Question: I would like to calculate the sum of two triangular random variables,
P(x1+x2 < y)

Is there a faster way to implement the sum of two triangular random variables in Matlab?
EDIT: It seems there's possibly a much easier way, as shown in this <URL> demonstration. So it's not impossible. It doesn't explain how the PDF was calculated, sadly. Still looking into how I can do this in matlab.
EDIT2: Following advice, I'm using 'conv' function in Matlab to develop the PDF of the sum of two random variables:
'''
clear all;
clc;
pd1 = makedist('Triangular','a',85,'b',90,'c',100);
pd2 = makedist('Triangular','a',90,'b',100,'c',110);
x = linspace(85,290,200);
x1 = linspace(85,100,200);
x2 = linspace(90,110,200);
pdf1 = pdf(pd1,x1);
pdf2 = pdf(pd2,x2);
z = median(diff(x))*conv(pdf1,pdf2,'same');
p1 = trapz(x1,pdf1) %probability P(x1<y)
p2 = trapz(x2,pdf2) %probability P(x2<y)
p12 = trapz(x,z) %probability P(x1+x2 <y)
hold on;
plot(x1,pdf1) %plot pdf of dist. x1
plot(x2,pdf2) %plot pdf of dist. x2
plot(x,z) %plot pdf of x1+x2
hold off;
'''
However this code has two problems:
1. PDF of X1+X2 integrates to much higher than 1.
2. PDF of X1+X2 varies widely depending on the range of x. Intuitively, if the X1+X2 is larger than 210 (the sum of upper limits "c" of two individual triangular distributions, 100 + 110), shouldn't P(X1+X2 <210) equal to 1? Also, since the lower limits "a" is 85 and 90, P(X1+X2 <85) = 0?
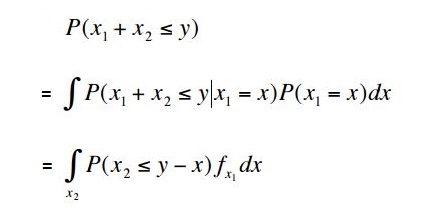
Answer: The pdf of the sum of independent variables is the convolution of the pdf's of the variables. So you need to compute the convolution of two variables with trianular pdf's. A triangle is piecewise linear, so the convolution will be piecewise quadratic.
There are a few ways to about it. If a numerical result is acceptable: discretize the pdf's and compute the convolution of the discretized pdf's. I believe there is a function 'conv' in Matlab for that. If not, you can take the fast Fourier transform (via 'fft'), compute the product point by point, then take the inverse transform ('ifft' if I remember correctly) since fft(convolution(f, g)) = fft(f) fft(g). You will need to be careful about normalization if you use either 'conv' or 'fft'.
If you must have an exact result, the convolution is just an integral, and if you're careful with the limits of integration, you can figure it out by hand. I don't know if the Matlab symbolic toolbox is available to you, and if so, I don't know if it can handle integrals of functions defined piecewise.